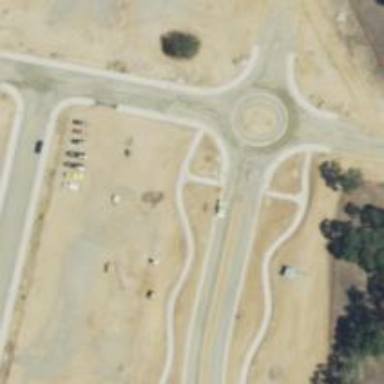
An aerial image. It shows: Residential road with asphalt surface leading to roundabout.